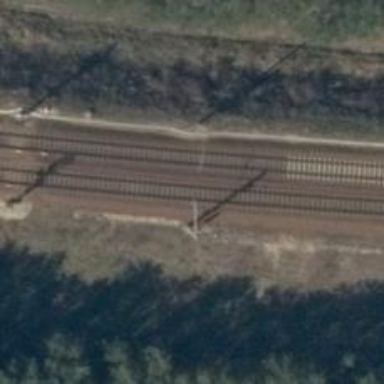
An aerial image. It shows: Milestone along the railway track with catenary mast.